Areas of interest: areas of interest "Commercial service"
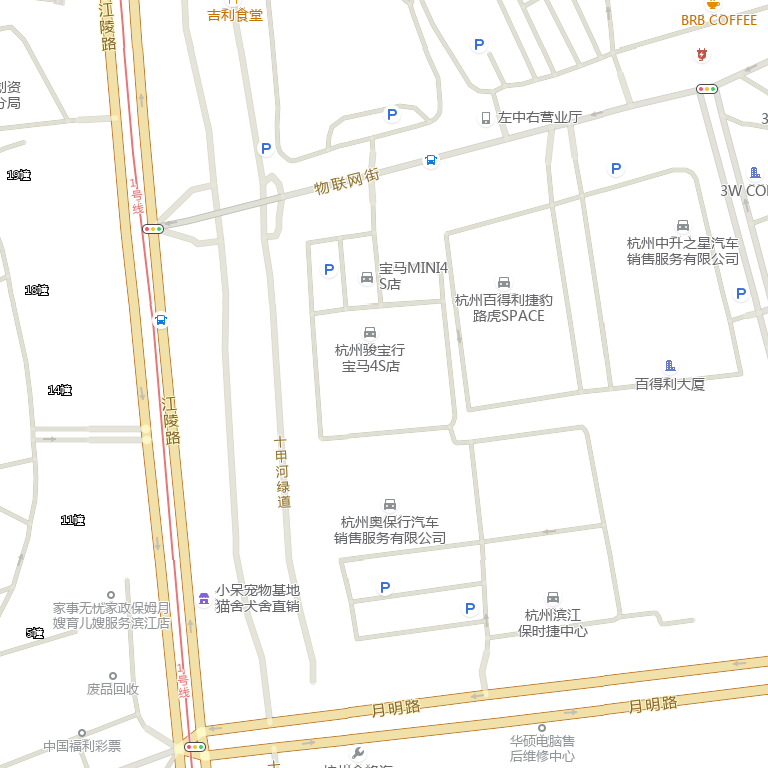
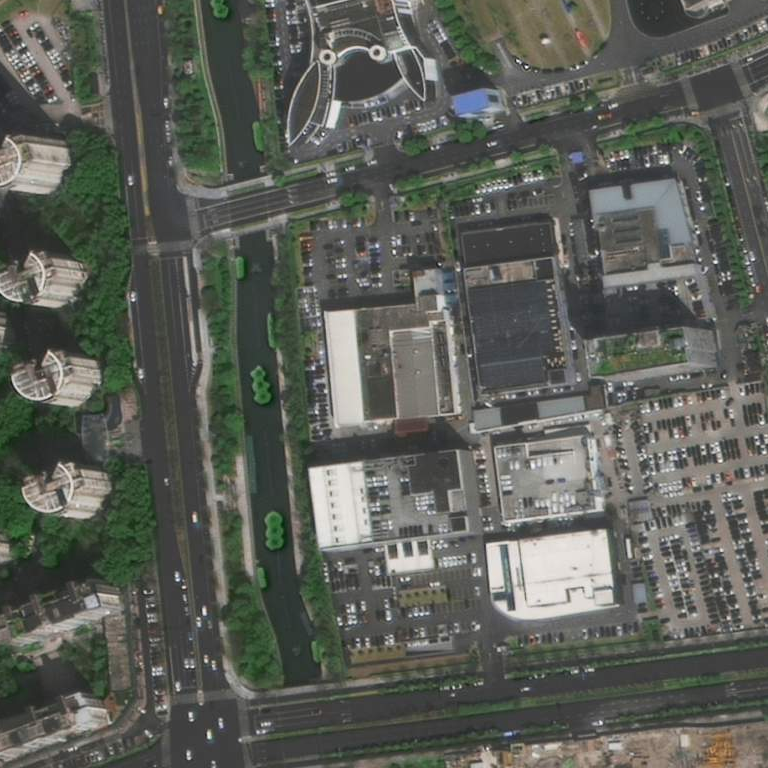